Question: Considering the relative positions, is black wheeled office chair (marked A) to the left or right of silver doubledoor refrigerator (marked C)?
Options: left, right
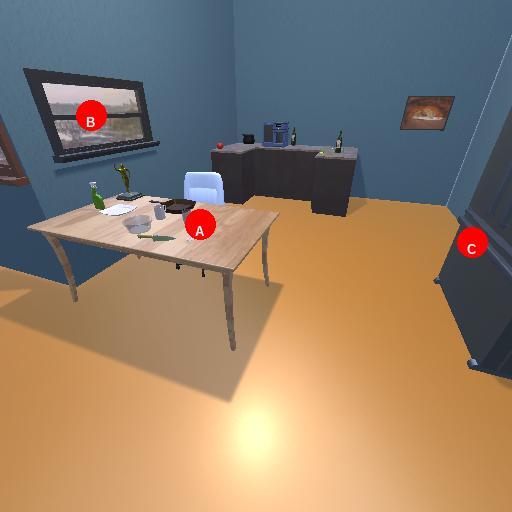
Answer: left